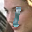
Label: 1